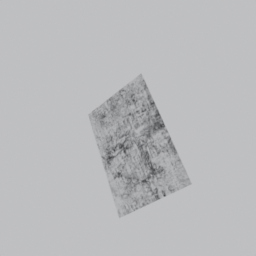
Label: decoration